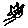
Label: cat